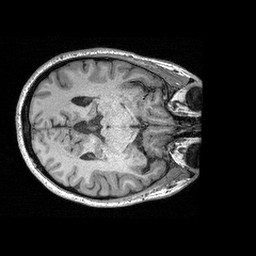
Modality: T1w
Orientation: axial
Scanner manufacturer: siemens
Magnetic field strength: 3 T
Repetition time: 2.3 s
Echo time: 0.00298 s